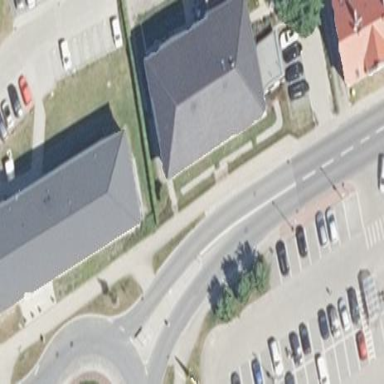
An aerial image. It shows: Nursing home building with hipped roof shape.